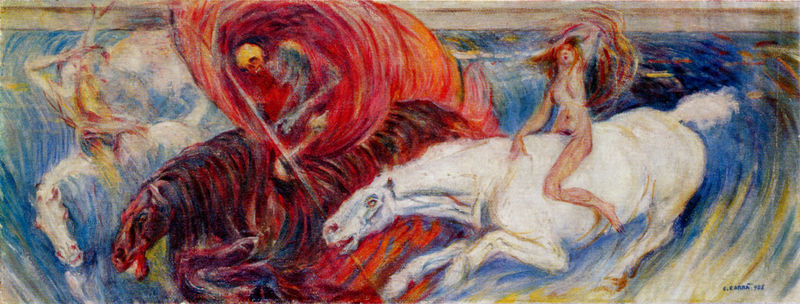
Titel: I cavalieri dell'Apocalisse
Künstler: Carlo Carrà
Standort: Chicago (Illinois)
Institution: The Art Institute of Chicago
Schlagwörter: blau, nackt, wasser, weiß, frauen, gelb, bewegung, bunt, schwarz, rot, tiere, expressionismus, tod, öl, drei, pferd, pferde, reiter, mähne, reiterin, ritt, brüste, welle, wellen, lanze, schenkel, schimmel, skelett, totenkopf, blua, apokalypse, teufel, amazonen, satan, mähnen, carra, nähnen, drei reiter, todesreiter